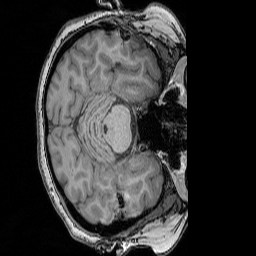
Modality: T1w
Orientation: axial
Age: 40
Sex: female
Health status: ill
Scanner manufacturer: siemens
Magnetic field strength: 3 T
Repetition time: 1.75 s
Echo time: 0.00418 s